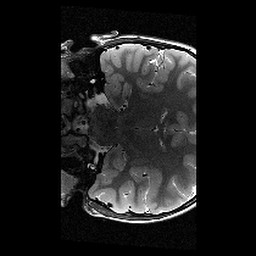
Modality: T2w
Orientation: coronal
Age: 10
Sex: female
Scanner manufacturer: siemens
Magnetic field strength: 3 T
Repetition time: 9.23 s
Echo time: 0.067 s